Chest X-ray. View position: AP
Patient age: 47
Patient sex: M
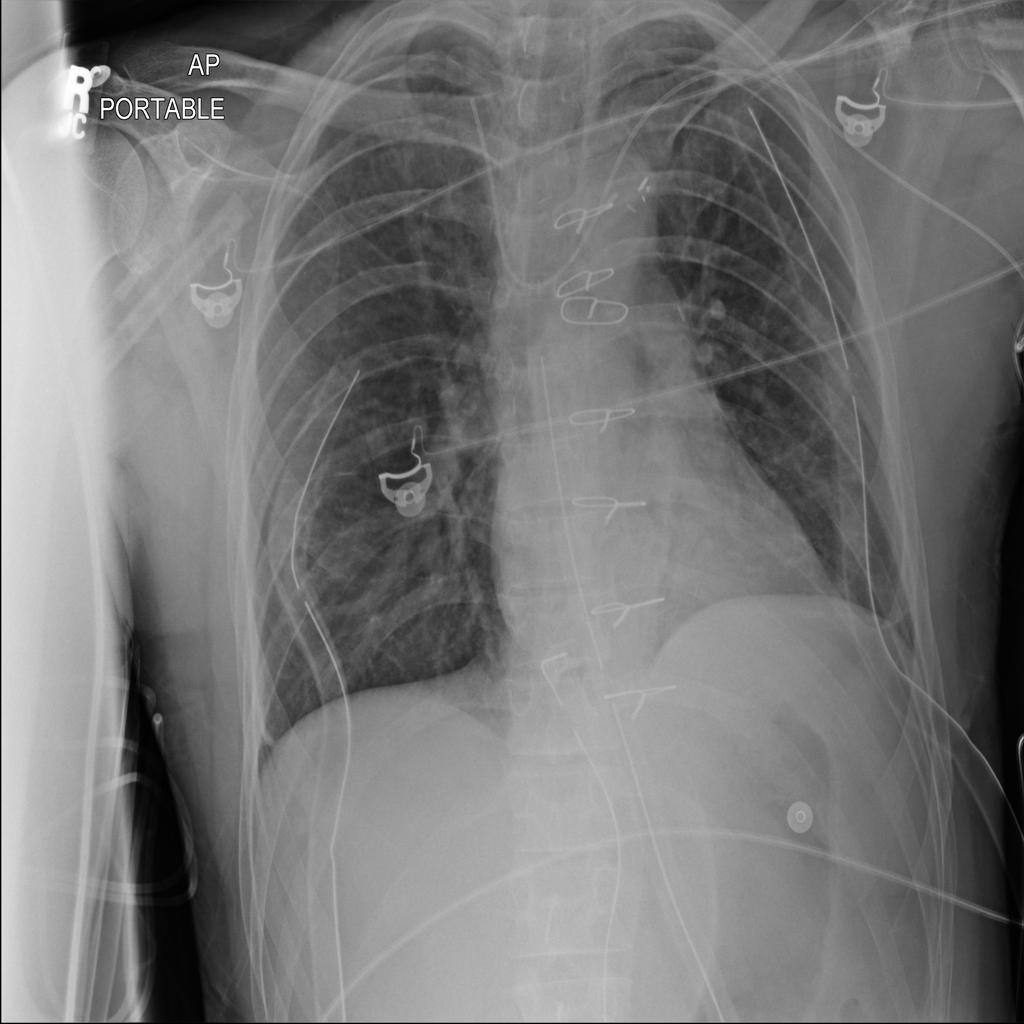
Finding: Pneumothorax